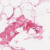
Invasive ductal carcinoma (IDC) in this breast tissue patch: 0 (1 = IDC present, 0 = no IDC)